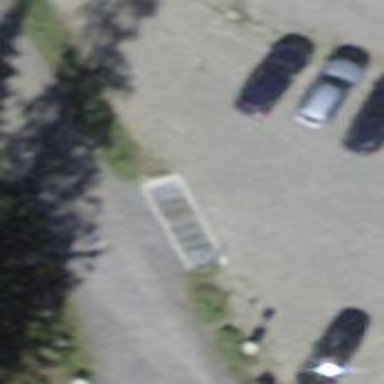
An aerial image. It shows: Cattle grid barrier.